Question: In iPhone SDK 4.2.3, use default Split View template to cook-up a dummy application.
In landscape mode, the master view uses default navigation bar style. In portrait mode, the master view uses black navigation bar style inside the popover. How can i change the bar style/tint color to make it consistent for both views?
I've tried to do this in split view delegate method, but it doesn't work.
'''
pc.contentViewController.navigationController.navigationBar.barStyle = UIBarStyleDefault;
pc.contentViewController.navigationController.navigationBar.tintColor = [UIColor redColor];
'''
I've also tried to explicitly set the navigation bar style in the master view controller class, but that doesn't seem to have any impact as well.

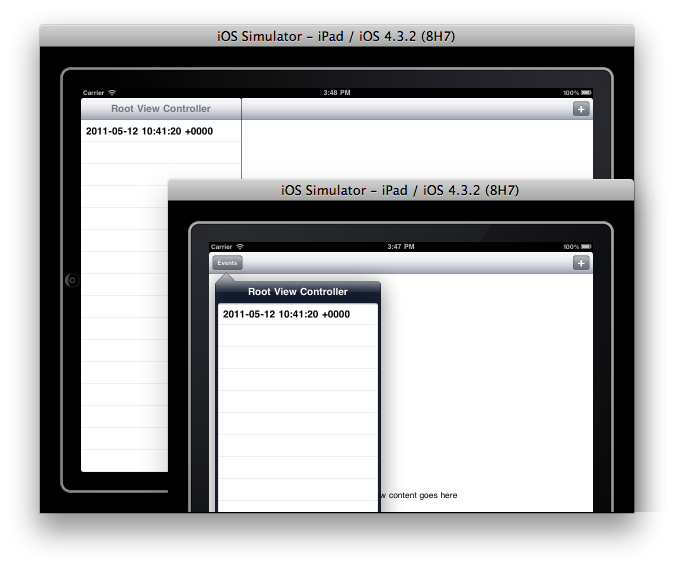
Answer: After playing around, i can safely say that it's not possible.